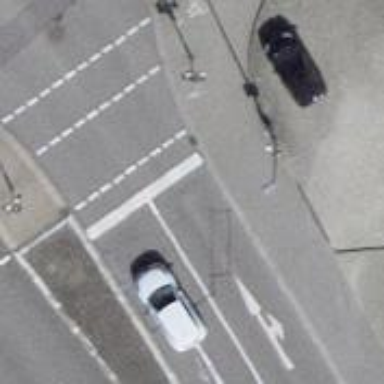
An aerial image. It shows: Traffic signals at road crossing.